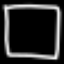
Label: square